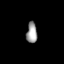
Tissue: prostate
Cell type: T cells
Senescence score: 0.2402
Nuclear area (px): 222
Mean DAPI intensity: 154.279